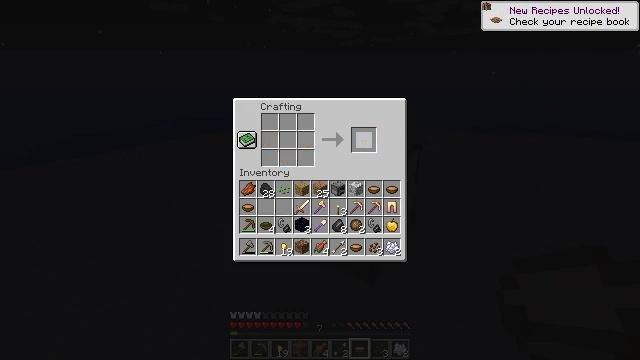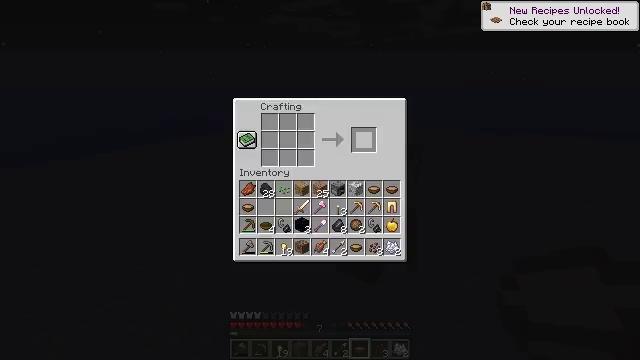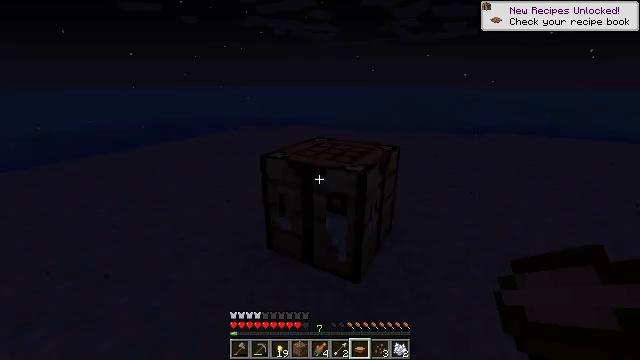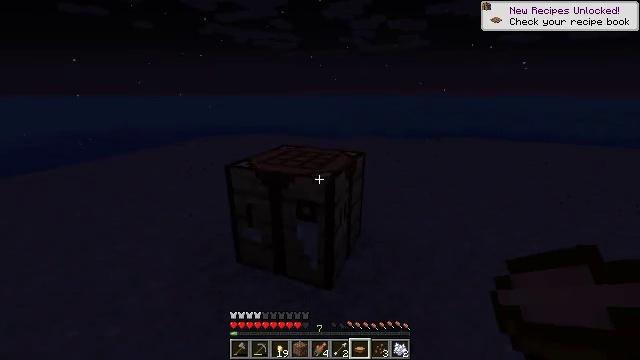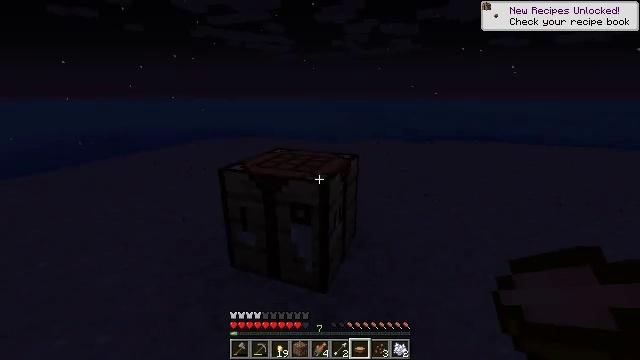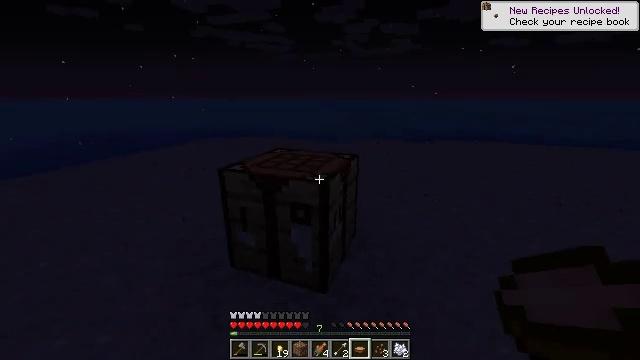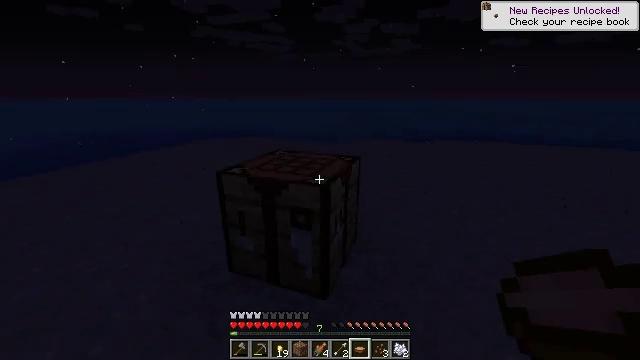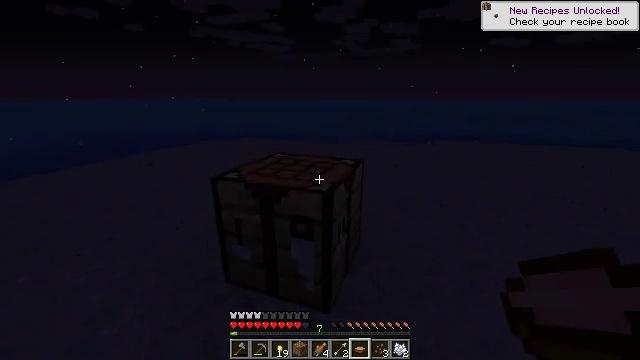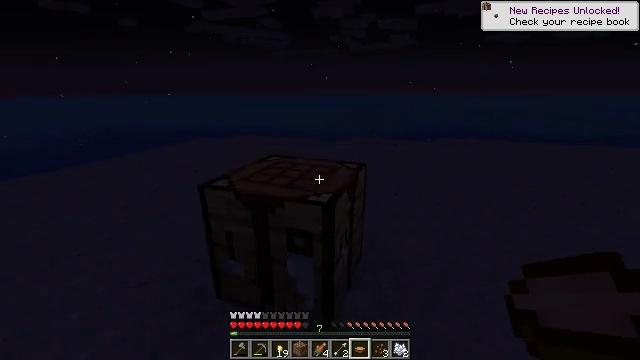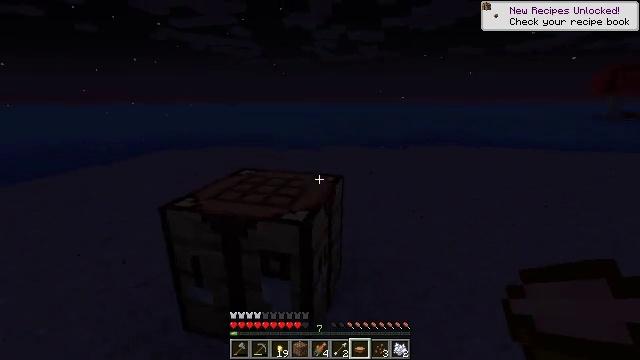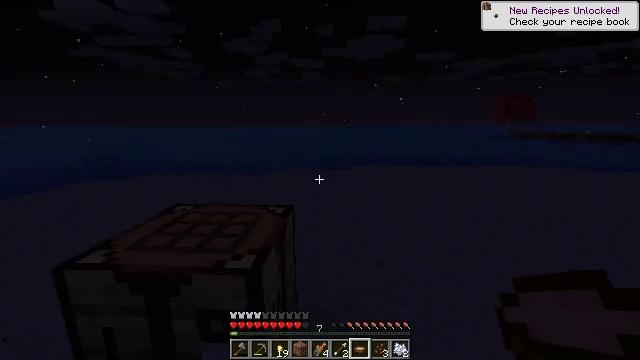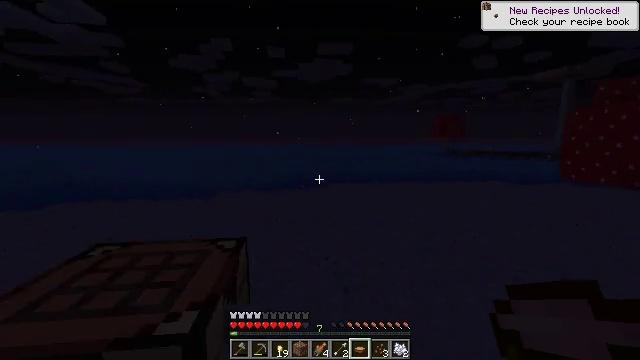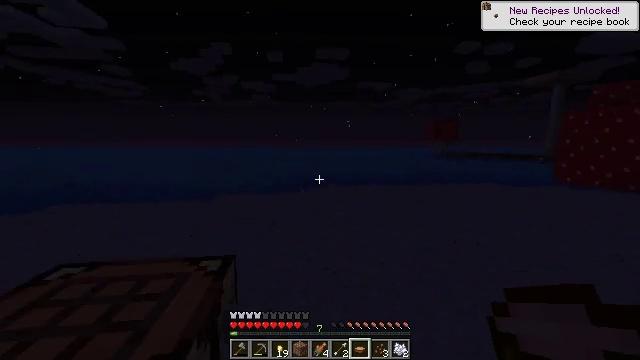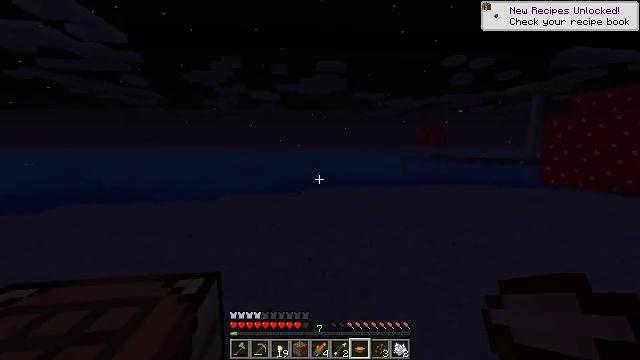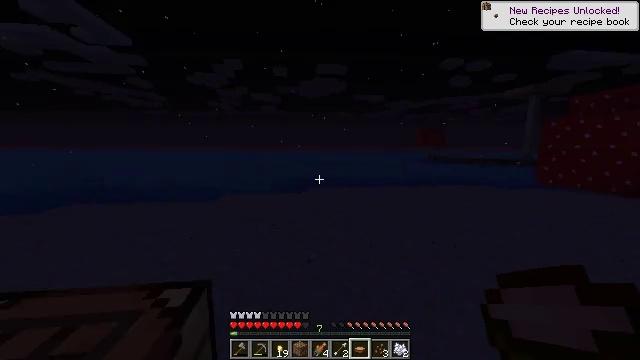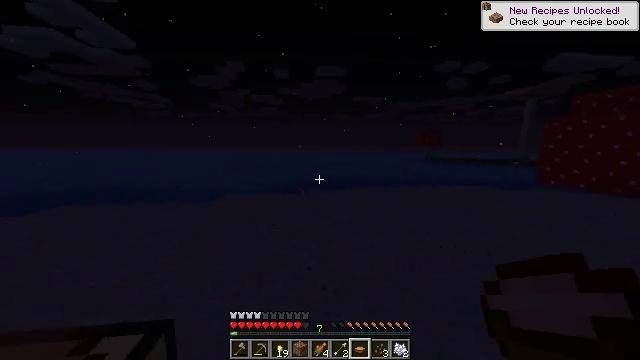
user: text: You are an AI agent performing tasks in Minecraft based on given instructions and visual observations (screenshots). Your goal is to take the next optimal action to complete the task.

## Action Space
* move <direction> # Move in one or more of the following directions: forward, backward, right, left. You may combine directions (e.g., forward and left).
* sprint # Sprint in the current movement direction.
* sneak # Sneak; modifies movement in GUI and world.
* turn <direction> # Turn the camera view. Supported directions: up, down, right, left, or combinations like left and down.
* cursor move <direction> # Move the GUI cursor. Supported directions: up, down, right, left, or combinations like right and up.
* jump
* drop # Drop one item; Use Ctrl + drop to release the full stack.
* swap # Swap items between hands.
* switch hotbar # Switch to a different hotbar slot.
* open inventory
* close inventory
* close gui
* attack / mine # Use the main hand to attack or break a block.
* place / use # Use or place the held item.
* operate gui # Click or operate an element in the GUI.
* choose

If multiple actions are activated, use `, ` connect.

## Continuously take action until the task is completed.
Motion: motion action
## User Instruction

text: Remove an obsidian block from the inventory.
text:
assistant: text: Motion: sneak, cursor move right, open gui
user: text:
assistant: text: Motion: sneak, cursor move right
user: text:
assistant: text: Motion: turn right and up, close gui
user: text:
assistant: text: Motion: turn right, open inventory
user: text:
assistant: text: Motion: no_op
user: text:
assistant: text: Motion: move forward
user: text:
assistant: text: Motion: move forward
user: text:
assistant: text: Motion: move forward
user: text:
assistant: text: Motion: move forward, turn right and up
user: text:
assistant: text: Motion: move forward, turn right and up
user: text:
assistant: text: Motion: move forward, sprint, turn right and up
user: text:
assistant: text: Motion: move forward, sprint
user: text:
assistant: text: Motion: move forward, sprint
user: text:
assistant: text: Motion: move forward, sprint
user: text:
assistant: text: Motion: move forward, sprint
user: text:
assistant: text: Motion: move forward, sprint
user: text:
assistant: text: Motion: move forward, sprint
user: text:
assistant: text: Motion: move forward, sprint
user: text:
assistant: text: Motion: move forward, sprint
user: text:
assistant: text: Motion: move forward, sprint, turn left
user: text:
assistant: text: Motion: move forward, sprint, turn left
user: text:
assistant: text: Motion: move forward, sprint, turn left
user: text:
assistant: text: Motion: move forward, sprint, turn left
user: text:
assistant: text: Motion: move forward, sprint, turn left
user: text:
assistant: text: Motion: move forward, sprint, turn left
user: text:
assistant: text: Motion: move forward, sprint, turn left
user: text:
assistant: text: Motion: move forward, sprint, turn left
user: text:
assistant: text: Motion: move forward, sprint, turn left
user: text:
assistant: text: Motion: move forward, sprint
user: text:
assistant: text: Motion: move forward, sprint, turn left